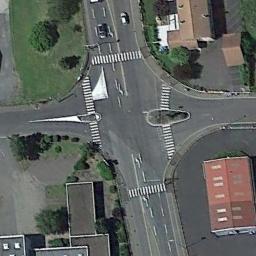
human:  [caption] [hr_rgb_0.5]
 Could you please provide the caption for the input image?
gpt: There are many buildings of different shapes and sizes beside the intersection .

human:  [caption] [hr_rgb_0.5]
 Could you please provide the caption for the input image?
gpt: An intersection with some crosswalks is between some buildings and a green area .

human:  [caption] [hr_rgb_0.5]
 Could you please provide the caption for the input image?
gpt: There are some big trees above the intersection .

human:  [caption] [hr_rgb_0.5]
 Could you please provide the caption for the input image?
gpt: There are many houses with brown roofs and many trees around the intersection .

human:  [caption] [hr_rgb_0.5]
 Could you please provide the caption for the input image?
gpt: There are several brown buildings beside the intersection .